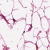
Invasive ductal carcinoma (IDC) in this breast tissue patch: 0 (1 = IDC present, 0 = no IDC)